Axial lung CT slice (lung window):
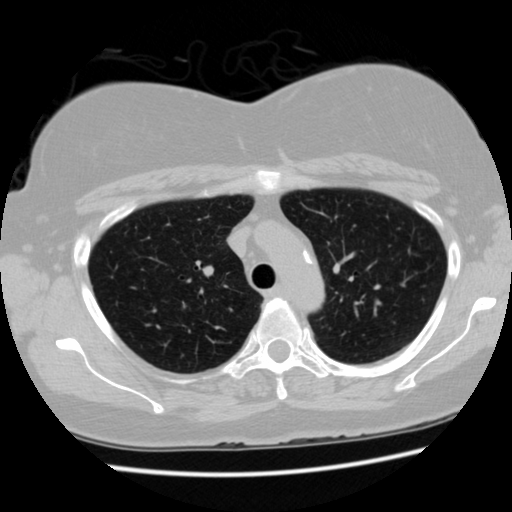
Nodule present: no